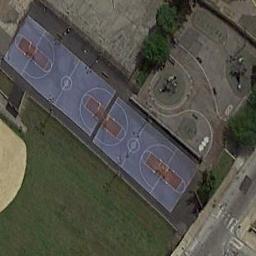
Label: basketball_court